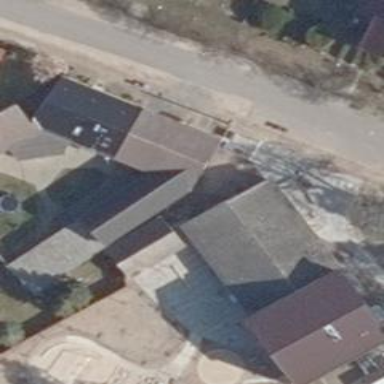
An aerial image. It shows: Kindergarten building.